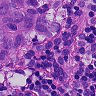
Metastatic tissue present: yes